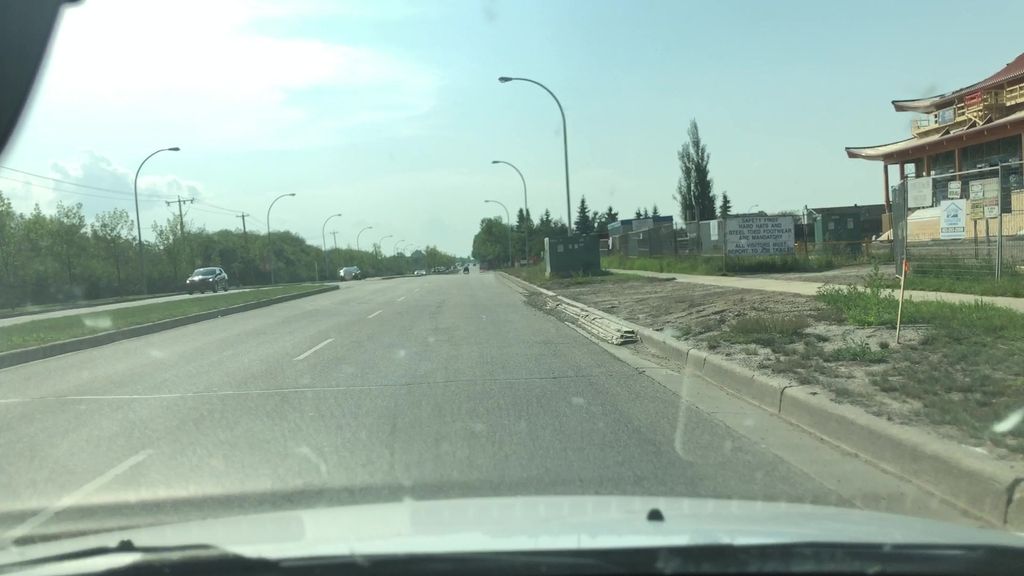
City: edmonton